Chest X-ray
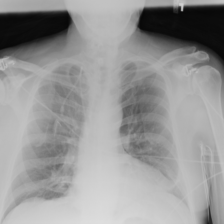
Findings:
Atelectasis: negative
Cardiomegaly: negative
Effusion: negative
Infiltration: negative
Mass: negative
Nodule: negative
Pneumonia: negative
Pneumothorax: negative
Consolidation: negative
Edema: negative
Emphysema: negative
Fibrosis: negative
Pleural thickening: negative
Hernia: negative